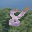
Label: 8